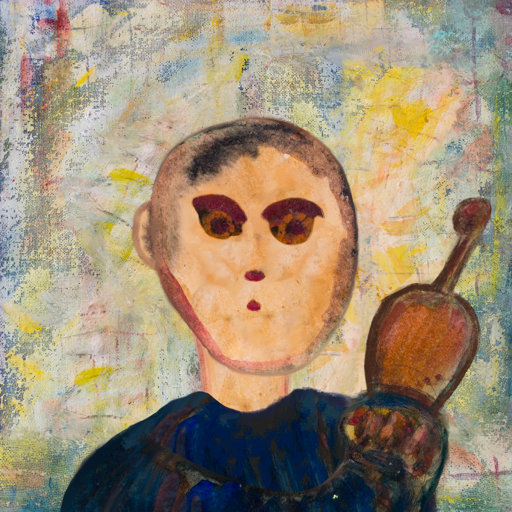
Background: Irani, Head And Neck Front: Childish, Face Front: Doll, Bust: Pipe, Hair Front: Blank, Head Accessory: Blank, Second Necklace: Blank, Necklace: Blank, Baby: Blank